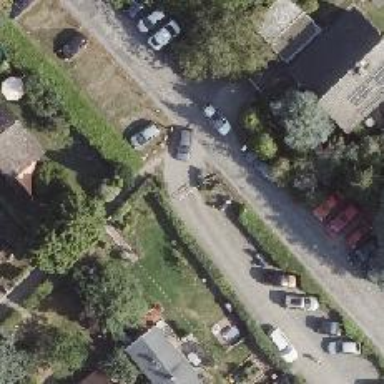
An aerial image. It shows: Road serving as parking aisle.